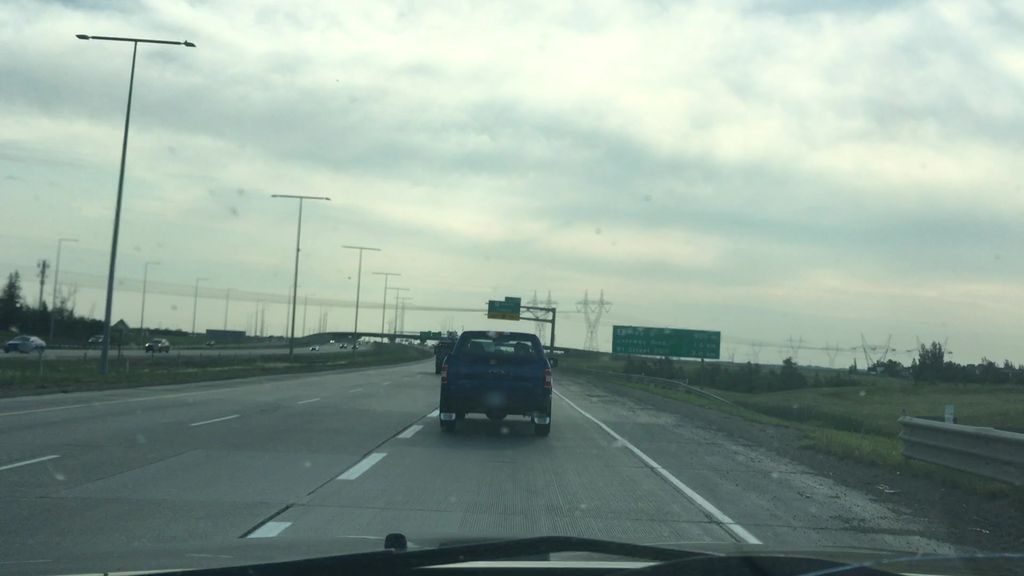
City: edmonton